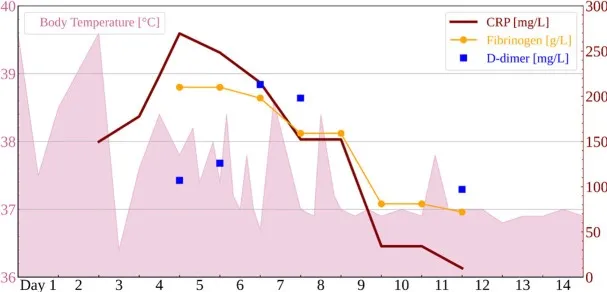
Body temperature and laboratory findings.
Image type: pathology (immunostaining)